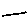
Label: line